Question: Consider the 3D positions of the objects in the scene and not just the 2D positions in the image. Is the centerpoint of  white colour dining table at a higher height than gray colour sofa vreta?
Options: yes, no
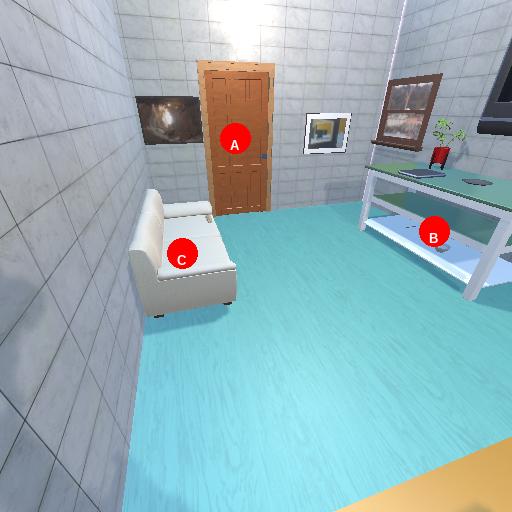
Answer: yes